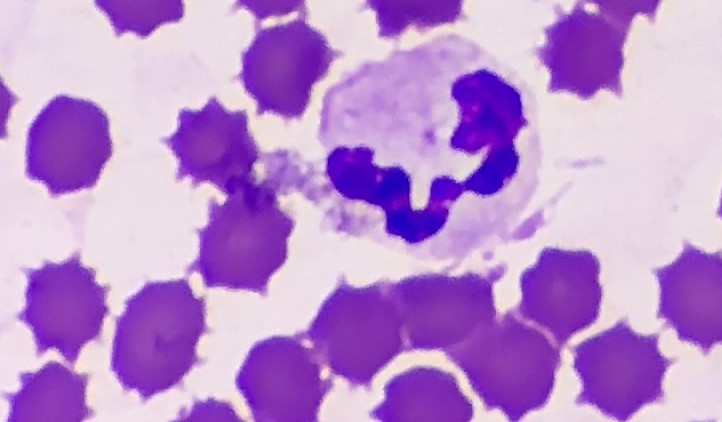
White blood cell type: Neutrophil